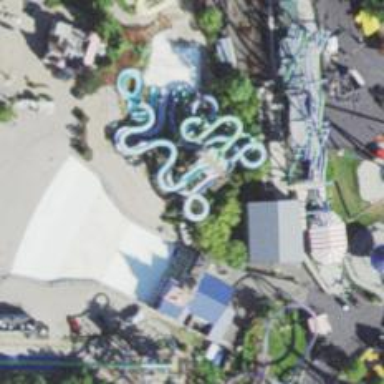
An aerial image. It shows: Water slide attraction.